Question: I need radio buttons of the same group to be in more than 1 cell. How to achieve this ?
I have an '<fr:grid>' and I need a '<xf:select1>' having its items (I'm working with an itemset) to be in many '<xh:tr>' and '<xh:td>'
Edit: code sample:
'''
<fr:grid>
<xh:tr>
<xh:td>
<xf:select1 id="ZSledig-control" appearance="full" bind="ZSledig-bind">
<xf:label ref="$form-resources/ZSledig/label"/>
<xf:hint ref="$form-resources/ZSledig/hint"/>
<xf:alert ref="$fr-resources/detail/labels/alert"/>
<xf:itemset ref="$form-resources/ZSledig/item">
<xf:label ref="label"/>
<xf:value ref="value"/>
</xf:itemset>
</xf:select1>
</xh:td>
<xh:td/>
<xh:td/>
<xh:td/>
</xh:tr>
<xh:tr>
<xh:td>
<xf:select1 id="ZSverheiratet-control" appearance="full" bind="ZSverheiratet-bind">
<xf:label ref="$form-resources/ZSverheiratet/label"/>
<xf:hint ref="$form-resources/ZSverheiratet/hint"/>
<xf:alert ref="$fr-resources/detail/labels/alert"/>
<xf:itemset ref="$form-resources/ZSverheiratet/item">
<xf:label ref="label"/>
<xf:value ref="value"/>
</xf:itemset>
</xf:select1>
</xh:td>
<xh:td>
<xf:input id="control-39-control" bind="control-39-bind">
<xf:label ref="$form-resources/control-39/label"/>
<xf:hint ref="$form-resources/control-39/hint"/>
<xf:alert ref="$fr-resources/detail/labels/alert"/>
</xf:input>
</xh:td>
<xh:td>
<xf:select1 id="ZSPartnerschaft-control" appearance="full" bind="ZSPartnerschaft-bind">
<xf:label ref="$form-resources/ZSPartnerschaft/label"/>
<xf:hint ref="$form-resources/ZSPartnerschaft/hint"/>
<xf:alert ref="$fr-resources/detail/labels/alert"/>
<xf:itemset ref="$form-resources/ZSPartnerschaft/item">
<xf:label ref="label"/>
<xf:value ref="value"/>
</xf:itemset>
</xf:select1>
</xh:td>
<xh:td>
<xf:input id="control-11-control" bind="control-11-bind">
<xf:label ref="$form-resources/control-11/label"/>
<xf:hint ref="$form-resources/control-11/hint"/>
<xf:alert ref="$fr-resources/detail/labels/alert"/>
</xf:input>
</xh:td>
</xh:tr>
</fr:grid>
'''
In the code above, I need all xf:select1 objects to be the same one. but with it's items in differents cells of the grid. The goal is to have a form looking as what you see in this picture.
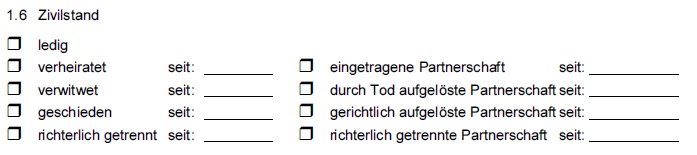
Answer: Currently this is not possible with Form Builder: each cell must hold a control which points to different data, and the controls are unrelated.
If you want to hack, however, you can do that, but at your own risk, as Form Builder won't know about your changes.
I put an example <URL>:
- 'xf:select1''xf:select1'- 'xxf:group="my-group"''xf:select1'